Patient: sex M, age 43
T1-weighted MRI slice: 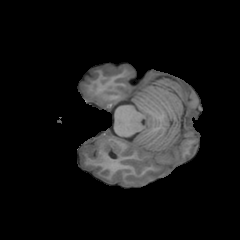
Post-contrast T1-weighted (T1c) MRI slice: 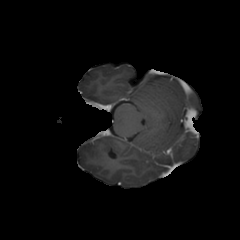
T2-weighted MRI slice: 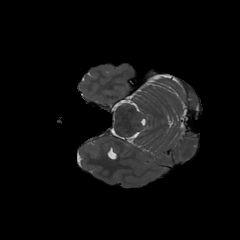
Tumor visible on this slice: no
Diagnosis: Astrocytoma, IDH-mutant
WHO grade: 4